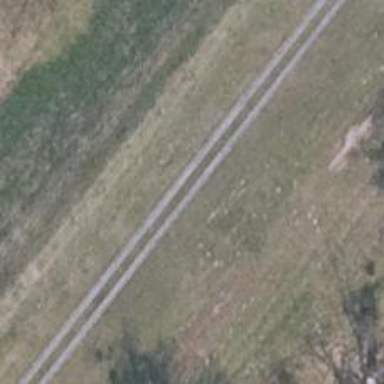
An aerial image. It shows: Service road with concrete surface. The track type is grade 1.